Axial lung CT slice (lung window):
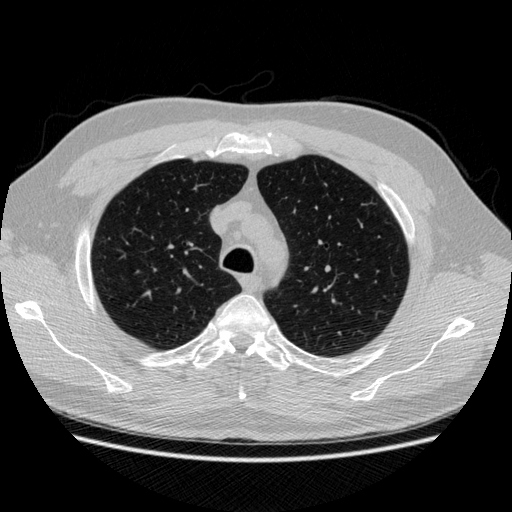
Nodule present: no